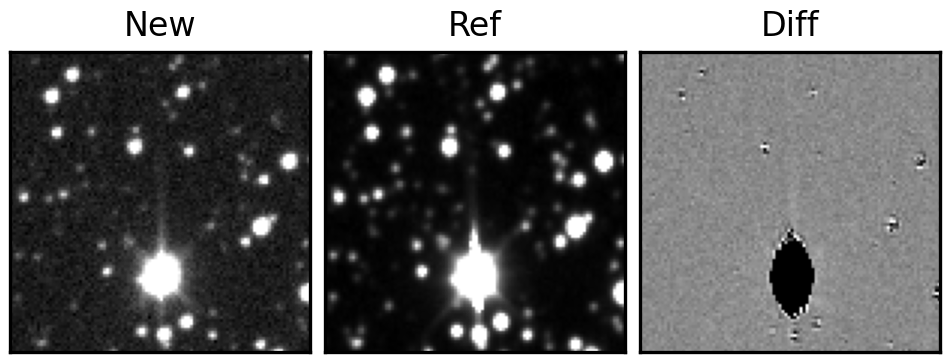
Label: bogus